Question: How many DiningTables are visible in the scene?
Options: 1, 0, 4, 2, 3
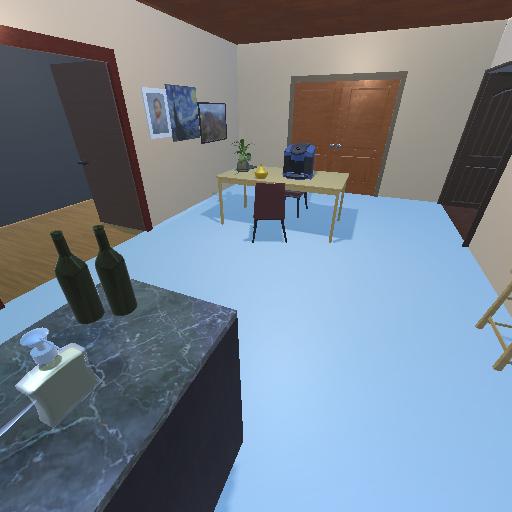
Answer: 1